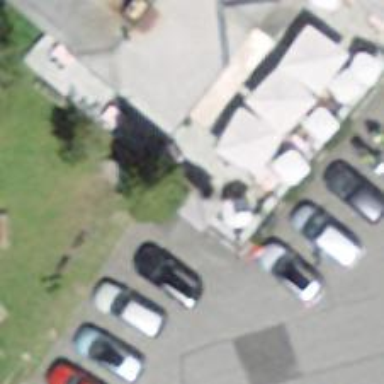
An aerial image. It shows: Bicycle parking area.